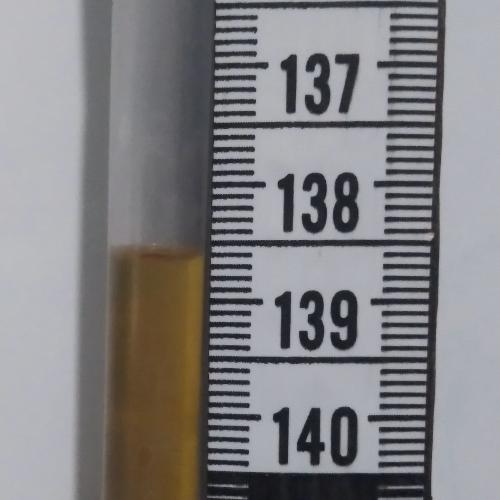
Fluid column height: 138.6 cm